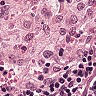
Metastatic tissue present: no